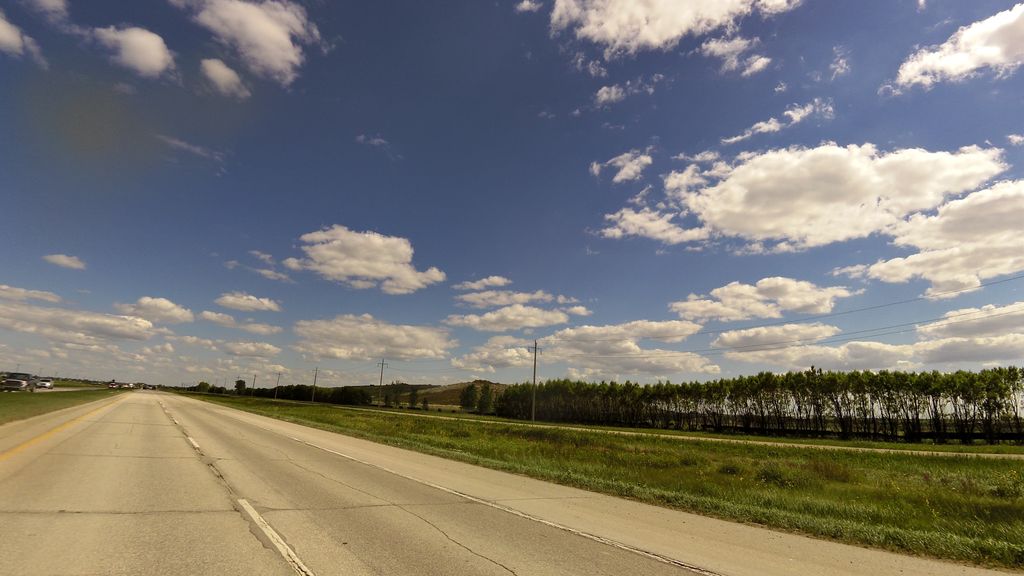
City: winnipeg